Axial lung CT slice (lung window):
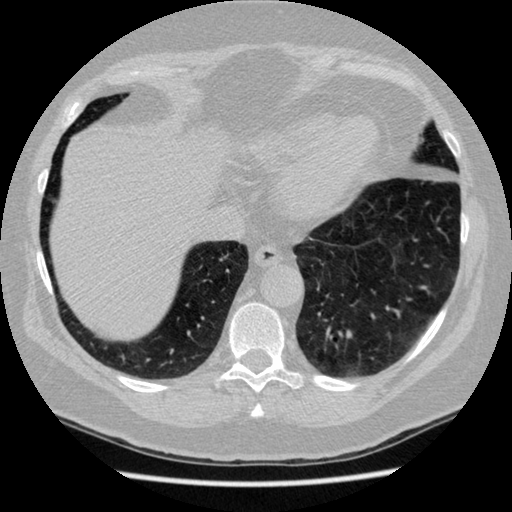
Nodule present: no